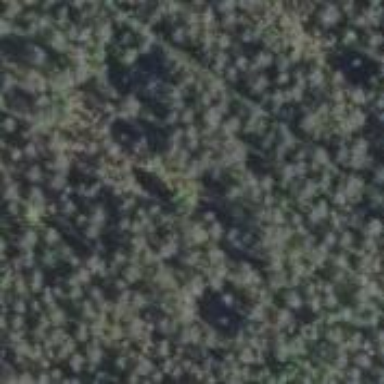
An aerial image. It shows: Needle-leaved woodland.